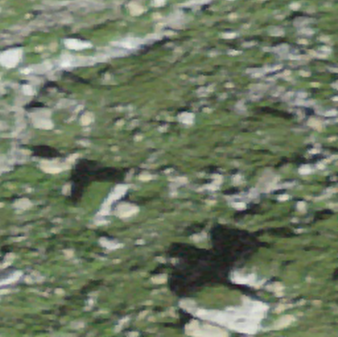
Label: bouldering_area